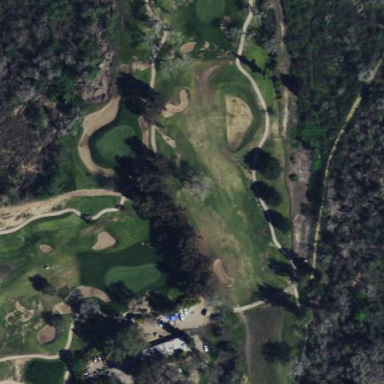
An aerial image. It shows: Golf fairway in the image.